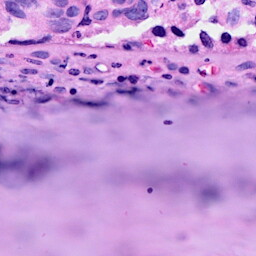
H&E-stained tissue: Breast